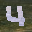
Label: 4